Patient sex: M
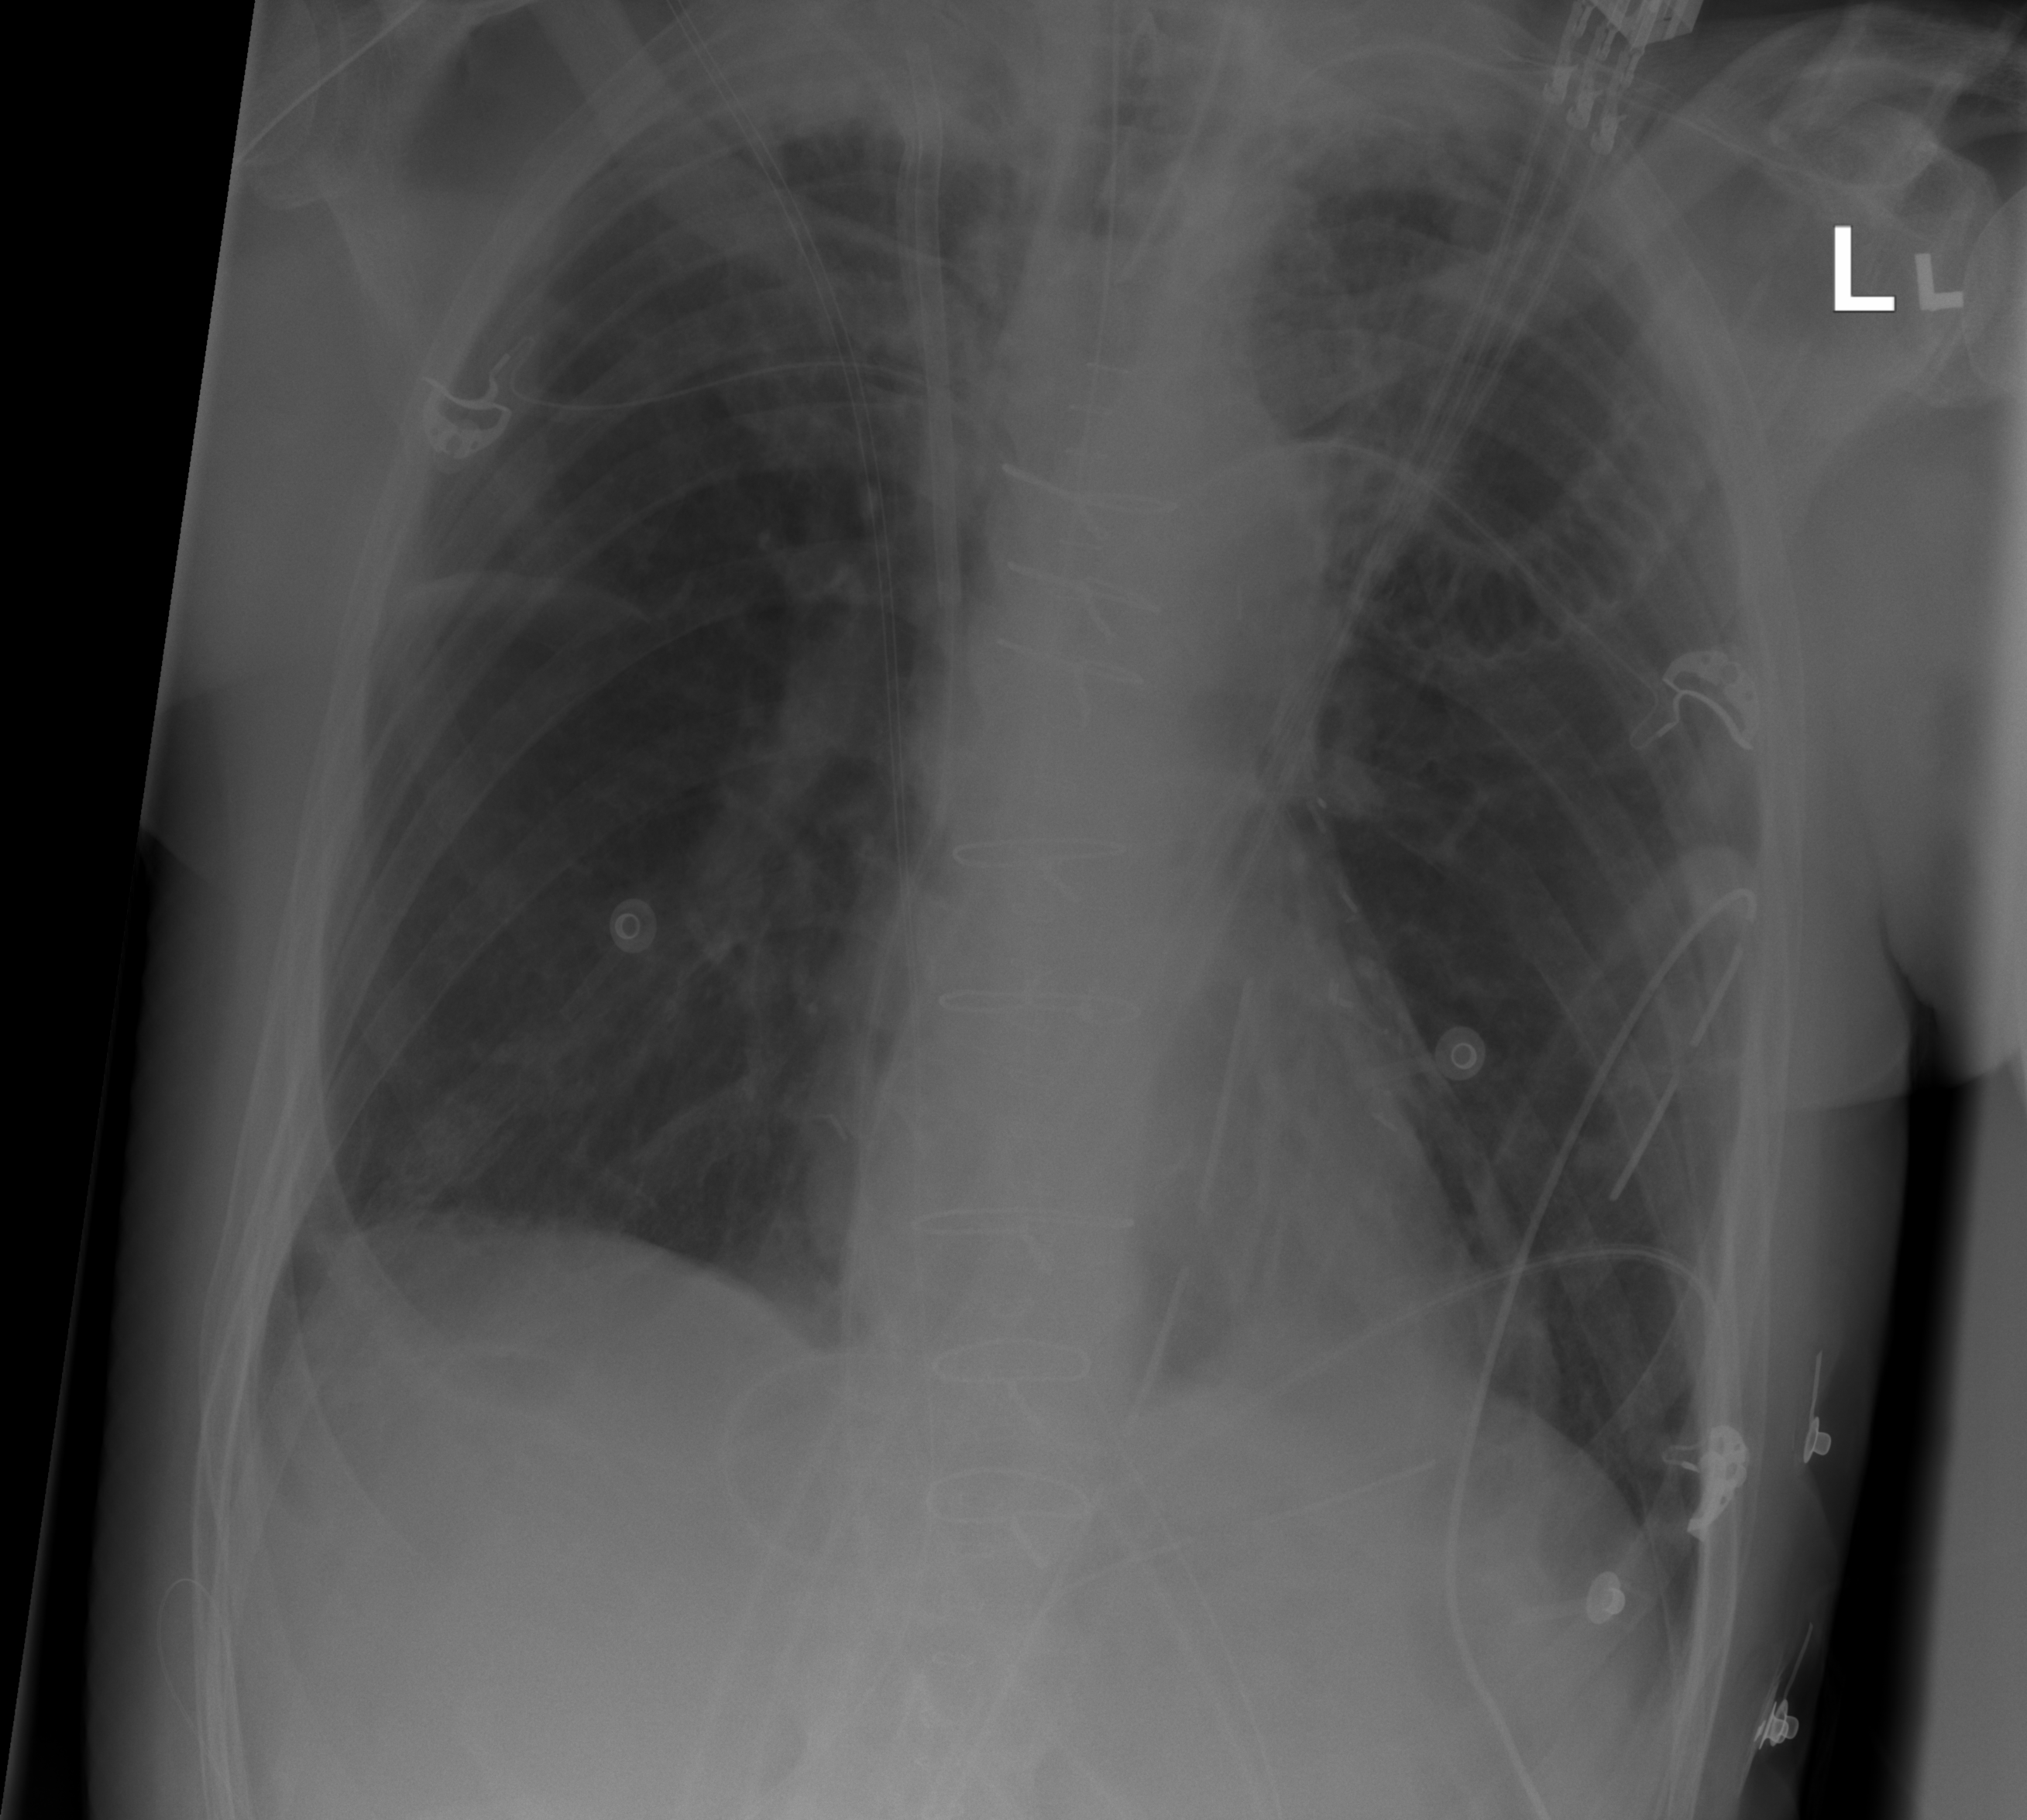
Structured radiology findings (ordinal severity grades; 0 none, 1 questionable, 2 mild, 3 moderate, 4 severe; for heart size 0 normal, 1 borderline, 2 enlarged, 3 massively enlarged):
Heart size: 0
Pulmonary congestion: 0
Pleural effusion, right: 0
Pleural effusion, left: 0
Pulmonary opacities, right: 0
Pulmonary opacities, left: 2
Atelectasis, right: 0
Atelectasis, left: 0